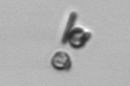
Label: Thalassiosira_TAG_external_detritus